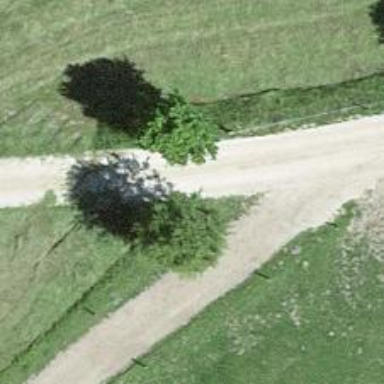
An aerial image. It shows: Unclassified road with gravel surface.